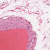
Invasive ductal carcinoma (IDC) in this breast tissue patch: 0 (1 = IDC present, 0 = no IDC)